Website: crate-barrel
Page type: account-selection
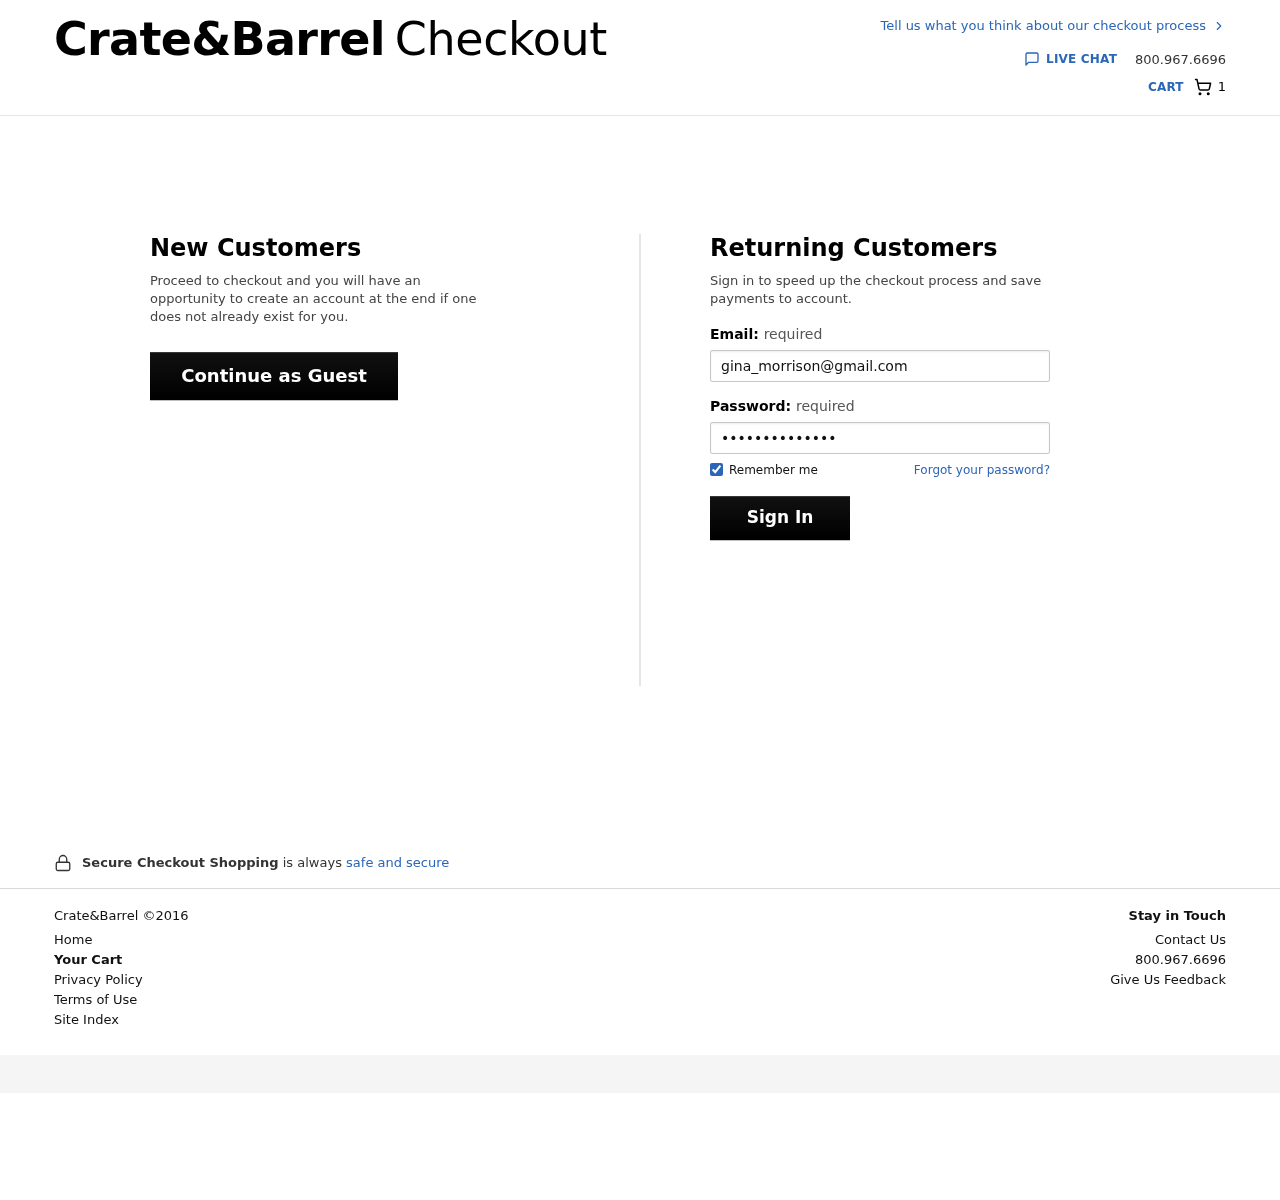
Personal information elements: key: PII_EMAIL
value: gina_morrison@gmail.com
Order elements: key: ORDER_NUM_ITEMS
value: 1